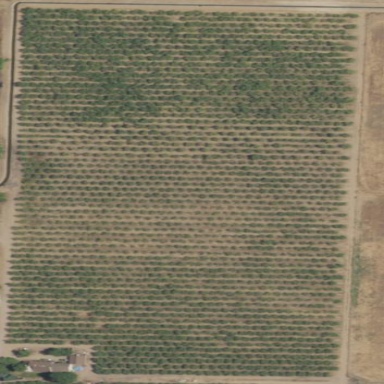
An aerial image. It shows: Almond orchard with rows of almond trees.